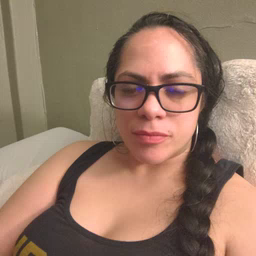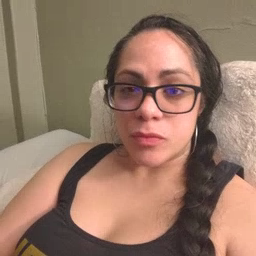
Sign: tooth